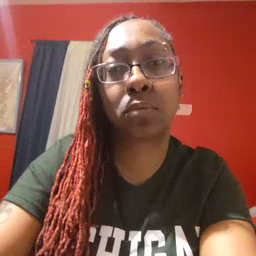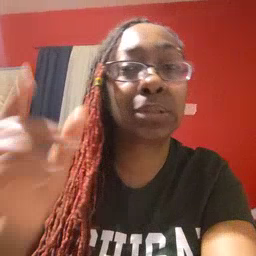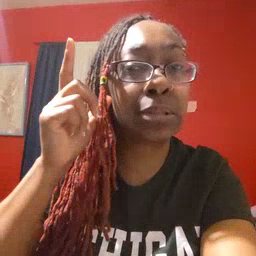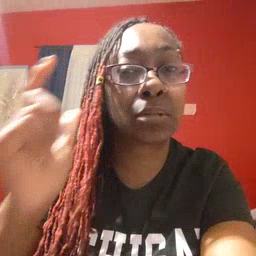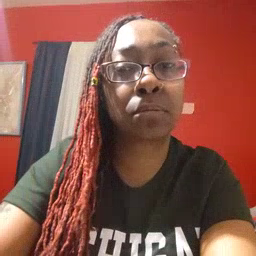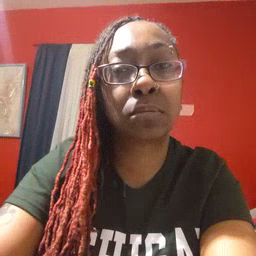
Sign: listen